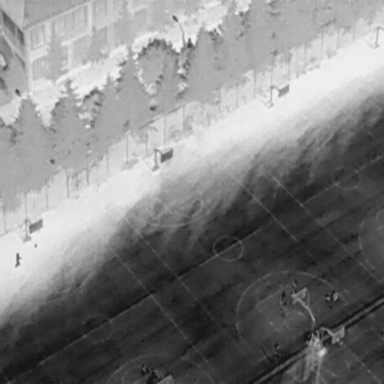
There are seven People in the infrared image.